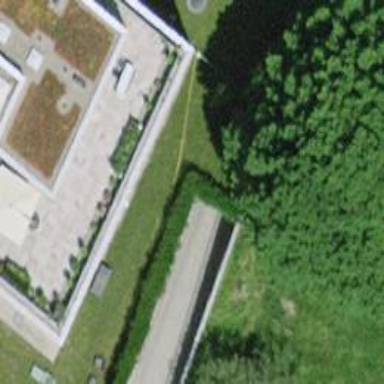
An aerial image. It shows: Parking entrance.